Field crop: maize
Growth stage: 2
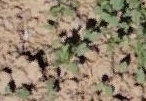
Species: convolvulus